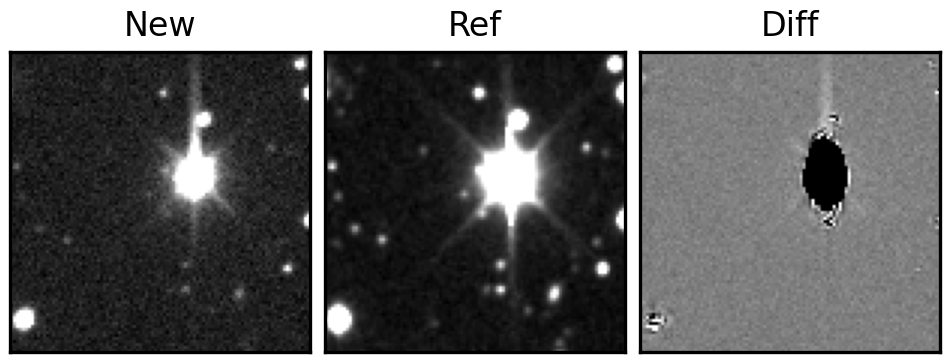
Label: bogus